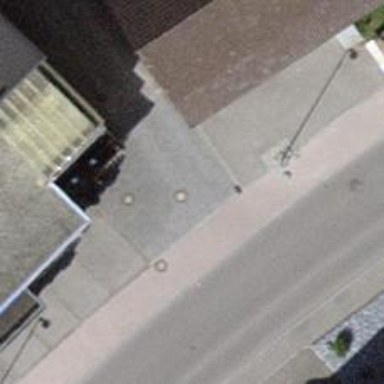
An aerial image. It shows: Bar.